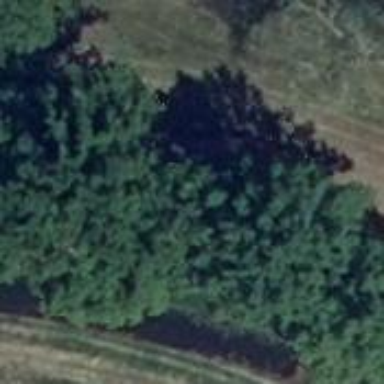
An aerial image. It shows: Row of deciduous broadleaved trees.